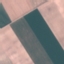
Land use / land cover class: AnnualCrop